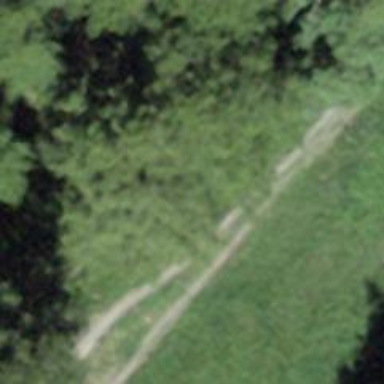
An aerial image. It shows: Path.